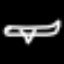
Label: airplane